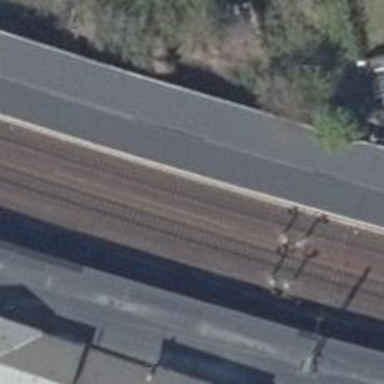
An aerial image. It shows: Stop position for public transport on the railway.